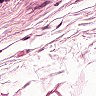
Metastatic tissue present: no